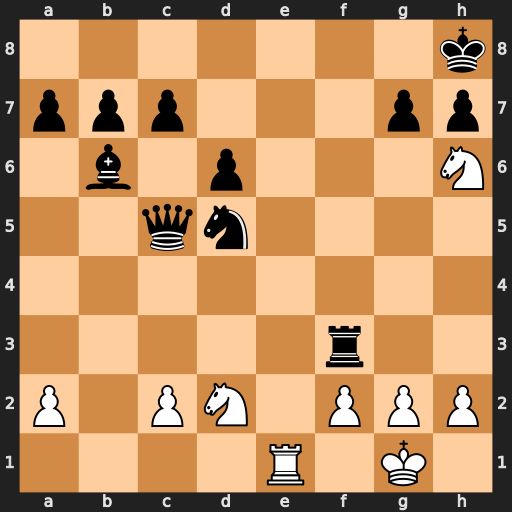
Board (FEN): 7k/ppp3pp/1b1p3N/2qn4/8/5r2/P1PN1PPP/4R1K1
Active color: w
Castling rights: -
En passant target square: -
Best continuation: Re8+ Rf8 Rxf8#